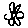
Label: flower